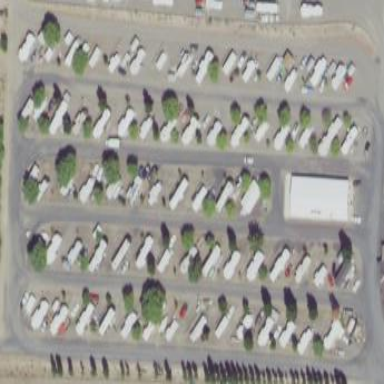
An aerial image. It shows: Caravan site for tourism.